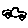
Label: car